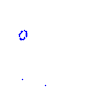
Particle: proton